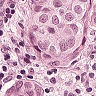
Metastatic tissue present: yes